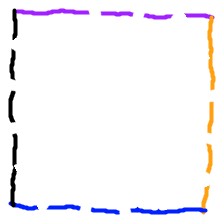
Shape: square